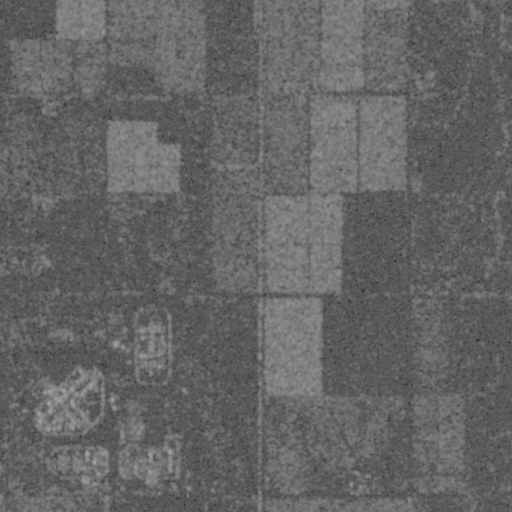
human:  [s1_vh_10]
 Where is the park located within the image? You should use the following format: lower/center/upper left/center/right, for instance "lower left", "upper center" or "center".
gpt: The park is located in the lower left of the image.
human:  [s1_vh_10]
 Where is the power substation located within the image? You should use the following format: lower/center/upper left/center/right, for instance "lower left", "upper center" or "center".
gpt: The power substation is located in the lower left of the image.
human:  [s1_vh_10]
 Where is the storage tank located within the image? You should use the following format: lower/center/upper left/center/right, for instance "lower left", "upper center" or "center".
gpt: The storage tank is located in the lower left of the image.
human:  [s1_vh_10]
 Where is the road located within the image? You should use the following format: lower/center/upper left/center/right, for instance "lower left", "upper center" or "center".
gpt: There is no road in the image.

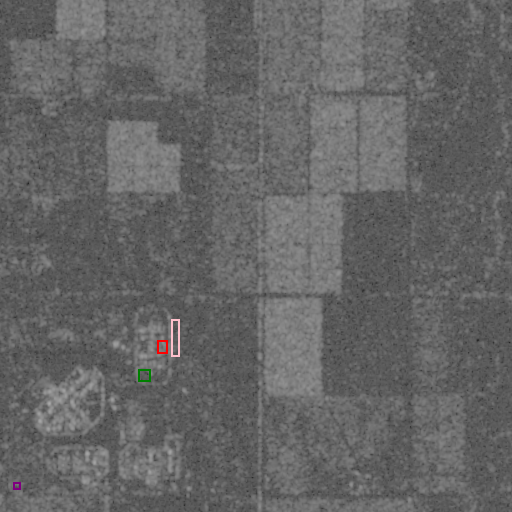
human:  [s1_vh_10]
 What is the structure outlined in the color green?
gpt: The structure outlined in green is a park.
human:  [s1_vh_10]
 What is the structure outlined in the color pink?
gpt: The structure outlined in pink is a parking lot.
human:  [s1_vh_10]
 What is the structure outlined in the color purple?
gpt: The structure outlined in purple is a power substation.
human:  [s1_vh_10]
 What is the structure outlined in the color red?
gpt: The structure outlined in red is a building.
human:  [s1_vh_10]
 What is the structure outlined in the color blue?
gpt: There is no blue outline.